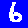
Digit: 6